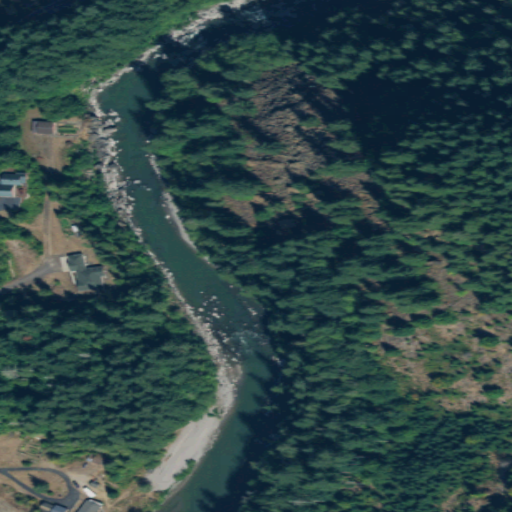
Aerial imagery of valley in Washington named Hollywood Gorge containing evergreen forest, open water, open development, mixed forest, shrub, low intensity development, herbaceous wetlands, pasture, grassland, and medium intensity development